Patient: sex F, age 58
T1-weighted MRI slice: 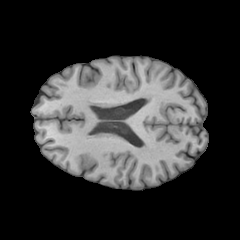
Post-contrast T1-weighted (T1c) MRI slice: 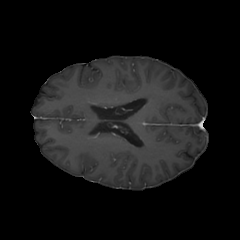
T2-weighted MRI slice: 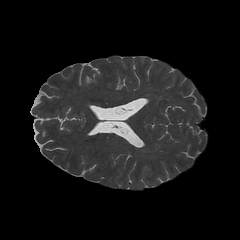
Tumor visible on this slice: no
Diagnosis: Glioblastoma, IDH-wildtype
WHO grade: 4